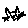
Label: cat